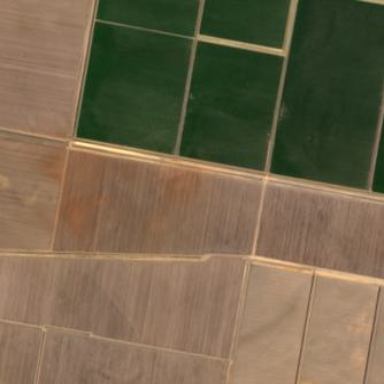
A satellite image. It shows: Farmland with cotton crops.